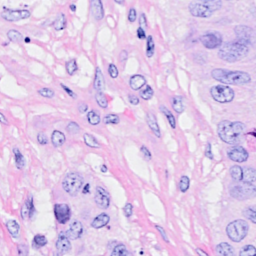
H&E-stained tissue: Breast